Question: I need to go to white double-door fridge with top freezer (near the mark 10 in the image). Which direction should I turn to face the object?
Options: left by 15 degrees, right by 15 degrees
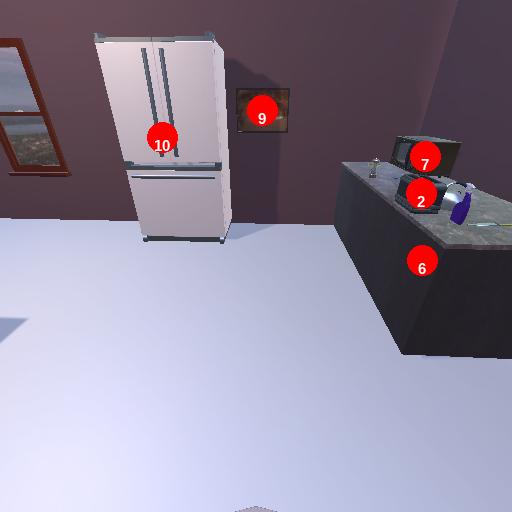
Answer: left by 15 degrees